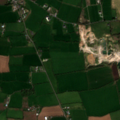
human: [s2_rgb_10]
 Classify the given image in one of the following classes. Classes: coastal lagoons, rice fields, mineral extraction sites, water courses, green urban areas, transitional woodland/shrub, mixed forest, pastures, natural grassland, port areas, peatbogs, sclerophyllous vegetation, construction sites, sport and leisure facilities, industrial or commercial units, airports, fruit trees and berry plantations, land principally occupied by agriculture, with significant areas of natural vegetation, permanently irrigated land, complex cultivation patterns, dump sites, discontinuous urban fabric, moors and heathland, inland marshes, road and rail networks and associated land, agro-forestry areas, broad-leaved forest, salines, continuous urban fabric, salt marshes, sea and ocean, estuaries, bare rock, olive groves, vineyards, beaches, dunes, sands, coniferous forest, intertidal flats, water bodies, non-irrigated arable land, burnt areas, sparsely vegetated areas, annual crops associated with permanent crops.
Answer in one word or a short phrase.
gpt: pastures